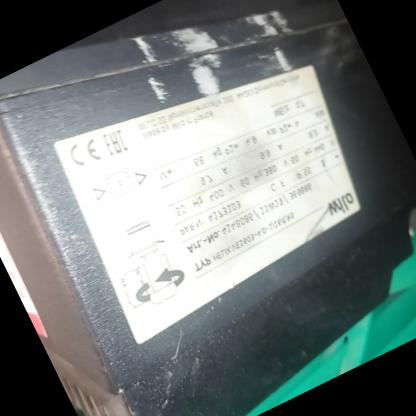
Klasa: tabliczka-znamionowa